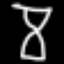
Label: hourglass